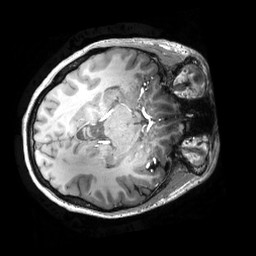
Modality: T1w
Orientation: axial
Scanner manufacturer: philips
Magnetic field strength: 7 T
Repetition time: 0.008 s
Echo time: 0.001974 s